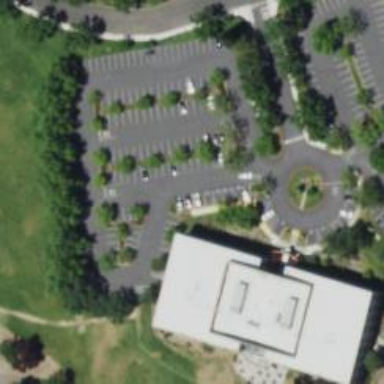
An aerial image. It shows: Office building.